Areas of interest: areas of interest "Beijing Normal University Tennis Court"
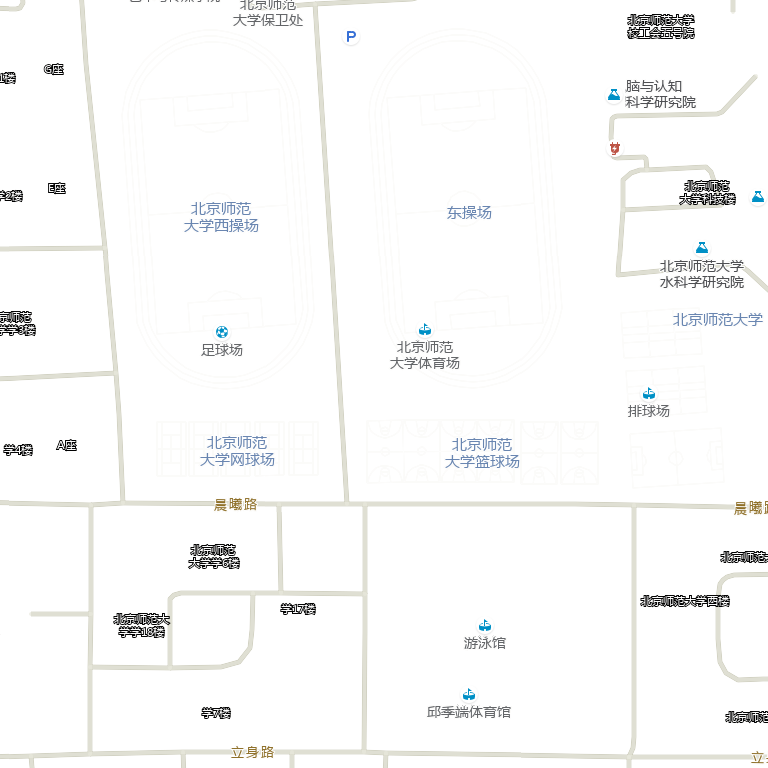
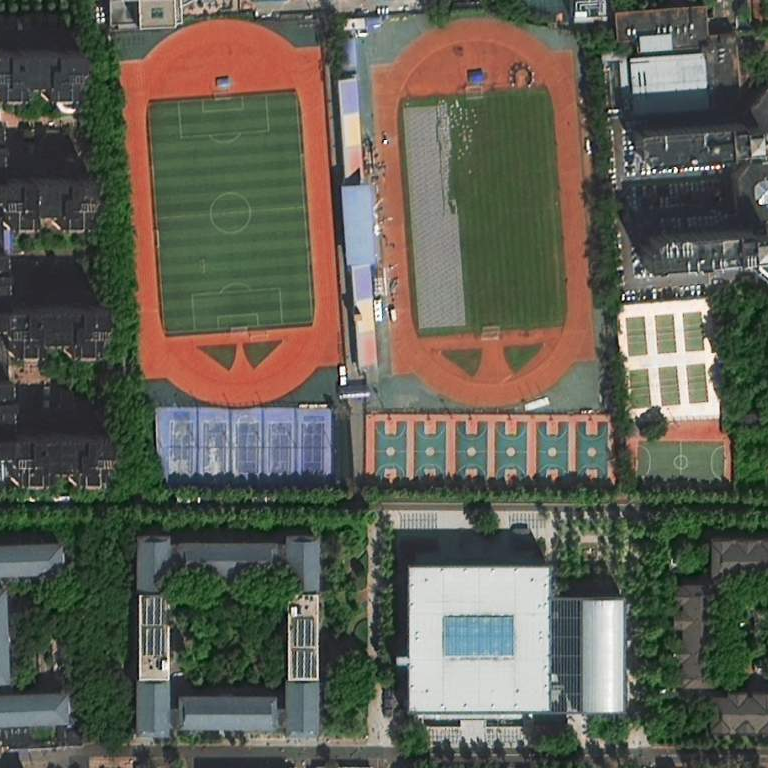